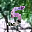
Label: 5